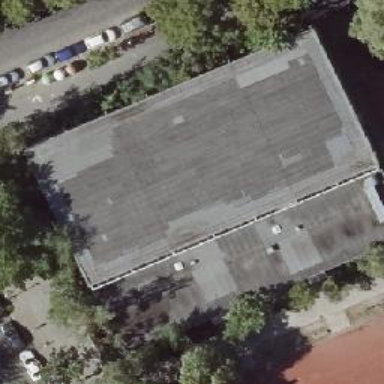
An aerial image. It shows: Multi-sport building that serves as sports hall.